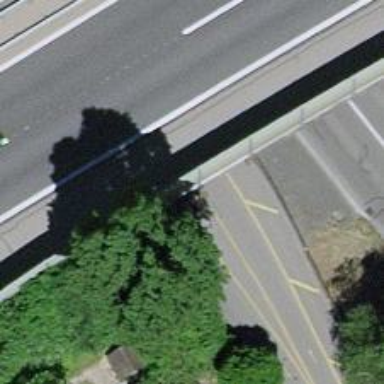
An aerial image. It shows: Cycleway running through tunnel with asphalt surface.